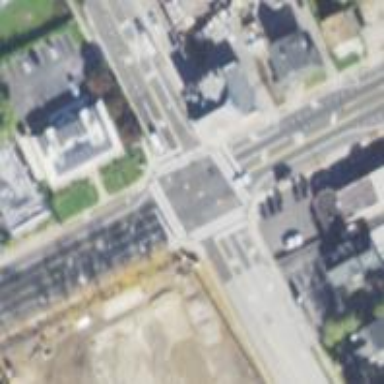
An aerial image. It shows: Marked crossing on the road.